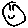
Label: smiley face